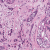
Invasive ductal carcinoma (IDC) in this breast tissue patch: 1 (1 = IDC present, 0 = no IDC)